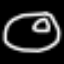
Label: donut